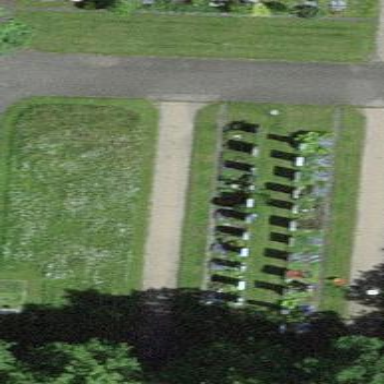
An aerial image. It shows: Graveyard.